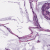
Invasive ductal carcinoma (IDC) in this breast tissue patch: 1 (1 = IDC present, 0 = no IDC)